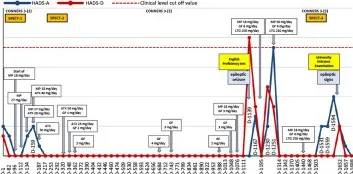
Course of treatment and objective/subjective parameters. (B) EuroQoL-5 Dimension.
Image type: chart (chart)